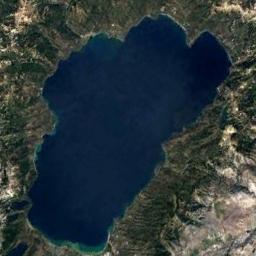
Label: lake